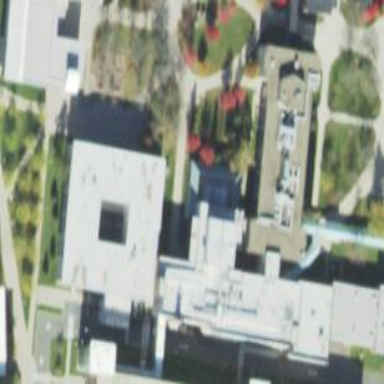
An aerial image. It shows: View of university building.